Field crop: maize
Growth stage: 2
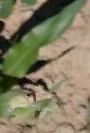
Species: maize